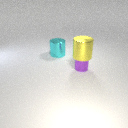
small purple metal cylinder to the right of large cyan metal cylinder